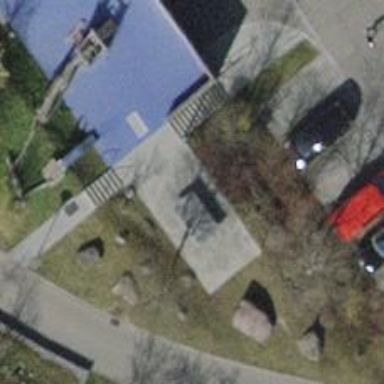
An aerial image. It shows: Playground area for leisure activities on the land.